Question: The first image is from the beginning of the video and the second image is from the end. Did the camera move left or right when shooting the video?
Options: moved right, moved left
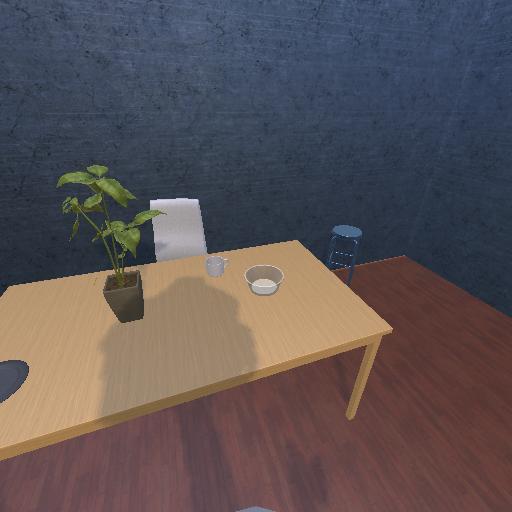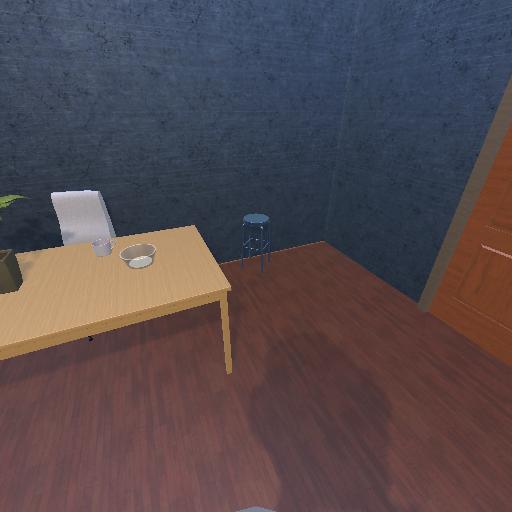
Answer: moved right